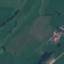
Label: Pasture